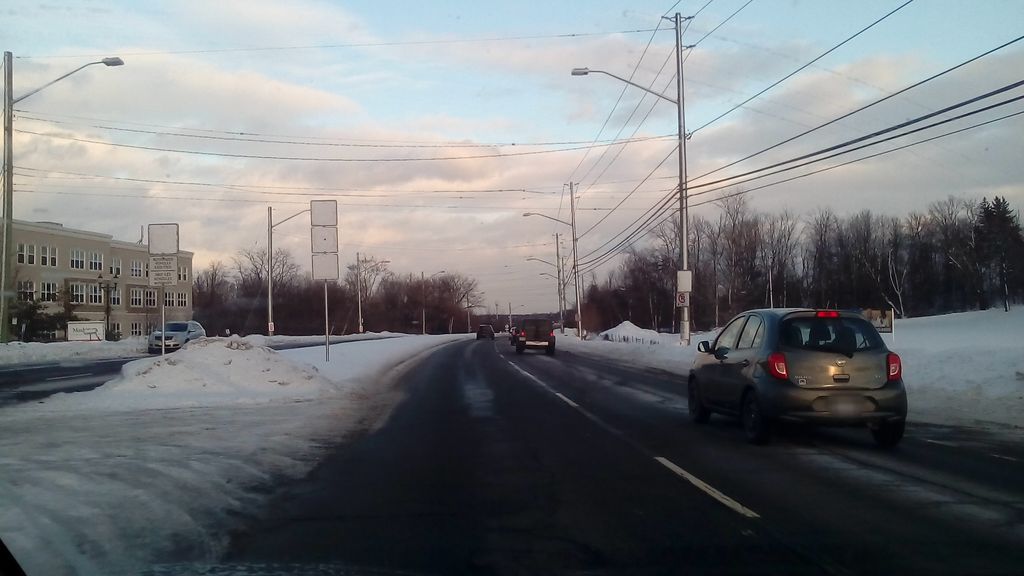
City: ottawa-gatineau